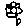
Label: flower